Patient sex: M
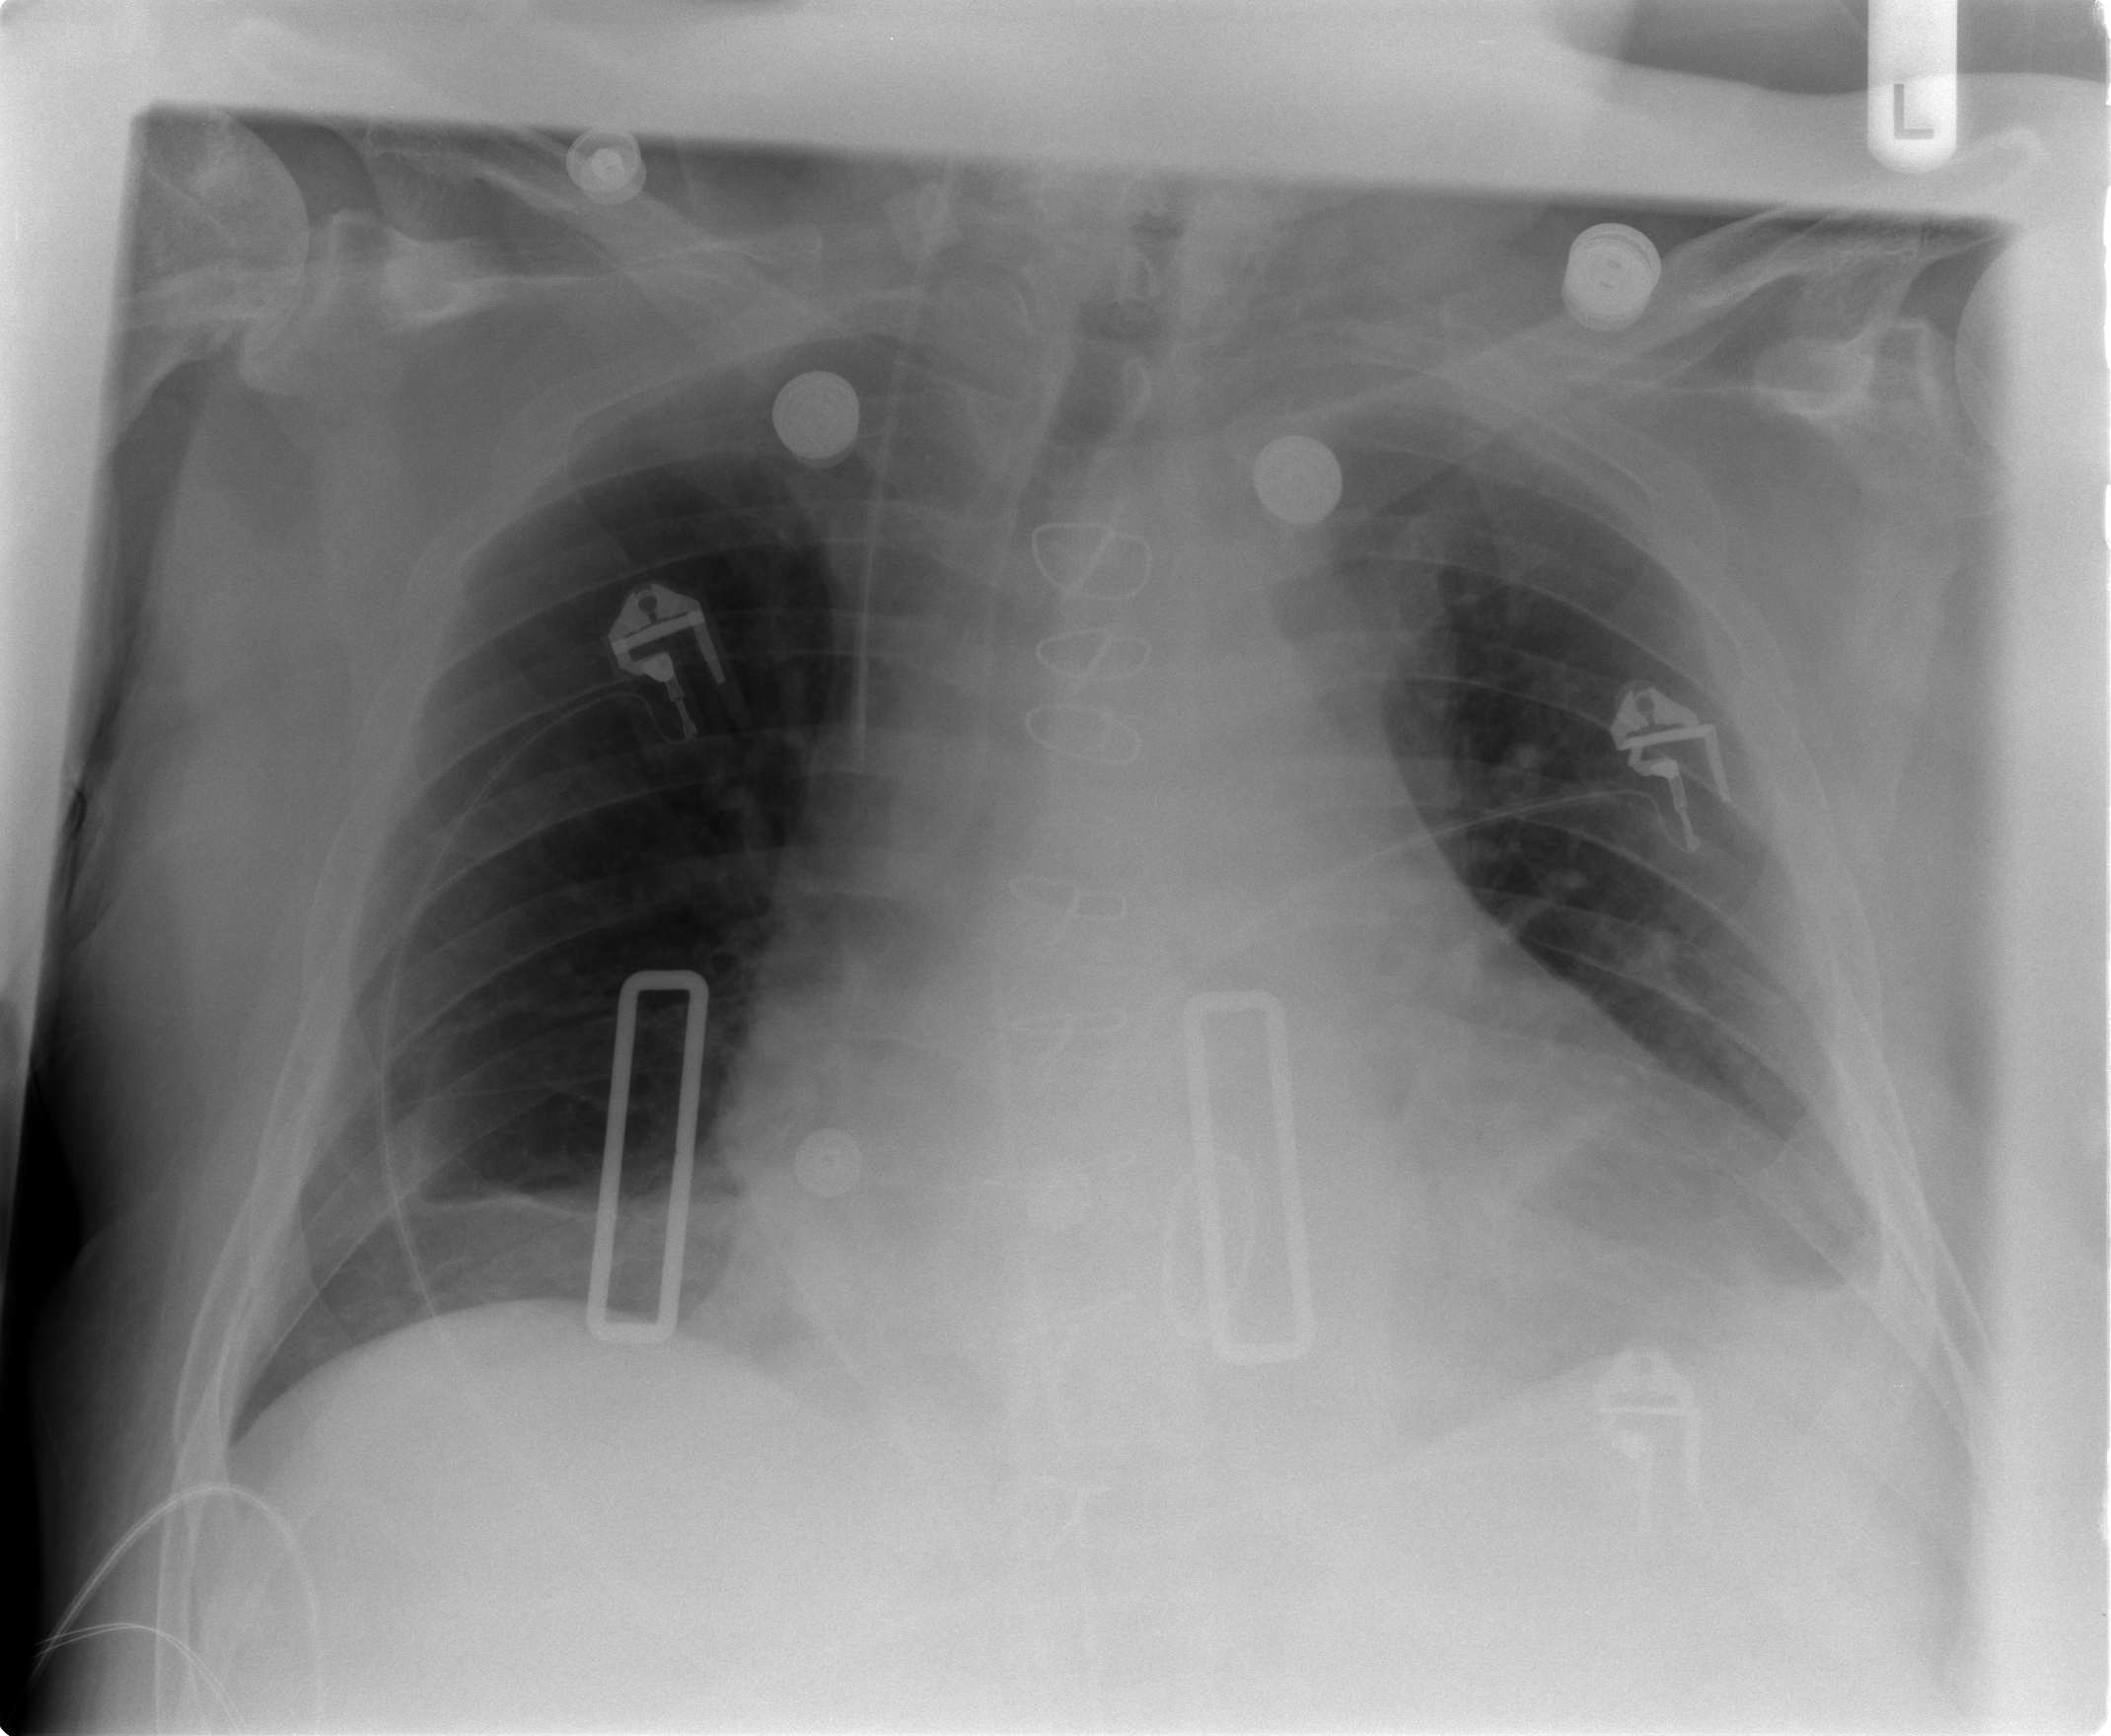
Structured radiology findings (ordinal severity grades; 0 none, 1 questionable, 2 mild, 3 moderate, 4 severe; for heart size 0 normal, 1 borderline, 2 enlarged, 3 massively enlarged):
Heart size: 2
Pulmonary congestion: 1
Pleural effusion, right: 1
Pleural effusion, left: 2
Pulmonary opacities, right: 2
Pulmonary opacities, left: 0
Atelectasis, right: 2
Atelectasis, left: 2